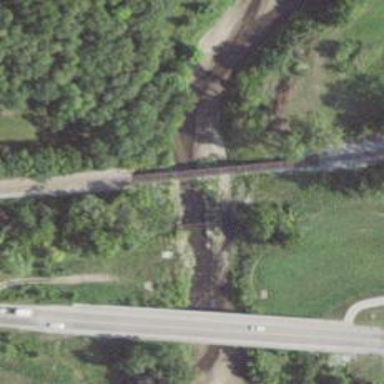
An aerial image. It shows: Abandoned railway bridge.